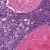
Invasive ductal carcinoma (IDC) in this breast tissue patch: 0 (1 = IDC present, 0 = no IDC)